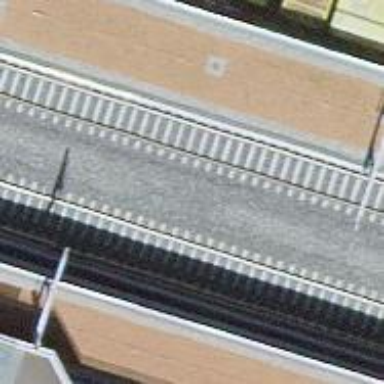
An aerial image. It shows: Stop position for public transport on the railway.